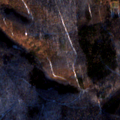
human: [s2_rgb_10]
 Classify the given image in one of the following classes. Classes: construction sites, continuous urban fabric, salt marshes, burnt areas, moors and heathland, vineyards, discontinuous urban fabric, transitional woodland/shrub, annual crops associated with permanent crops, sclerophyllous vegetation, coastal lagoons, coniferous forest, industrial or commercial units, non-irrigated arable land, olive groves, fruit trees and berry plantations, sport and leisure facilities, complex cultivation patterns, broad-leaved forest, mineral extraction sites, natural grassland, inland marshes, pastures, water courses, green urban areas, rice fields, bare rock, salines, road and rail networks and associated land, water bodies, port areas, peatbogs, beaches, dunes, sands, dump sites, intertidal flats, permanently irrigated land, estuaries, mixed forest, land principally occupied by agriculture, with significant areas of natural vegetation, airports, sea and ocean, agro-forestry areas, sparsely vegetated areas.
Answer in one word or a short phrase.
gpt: broad-leaved forest, mixed forest